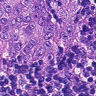
Metastatic tissue present: yes